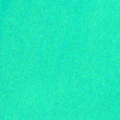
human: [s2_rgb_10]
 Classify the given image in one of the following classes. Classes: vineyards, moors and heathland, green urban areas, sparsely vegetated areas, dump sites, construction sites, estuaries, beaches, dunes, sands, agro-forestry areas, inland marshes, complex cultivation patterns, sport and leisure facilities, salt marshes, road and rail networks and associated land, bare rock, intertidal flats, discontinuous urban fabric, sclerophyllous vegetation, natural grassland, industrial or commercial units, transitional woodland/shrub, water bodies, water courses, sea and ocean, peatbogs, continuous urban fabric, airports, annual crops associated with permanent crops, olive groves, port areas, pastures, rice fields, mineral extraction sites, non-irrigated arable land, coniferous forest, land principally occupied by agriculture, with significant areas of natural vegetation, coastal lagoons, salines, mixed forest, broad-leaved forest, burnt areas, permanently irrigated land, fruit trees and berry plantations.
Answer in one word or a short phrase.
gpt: sea and ocean